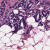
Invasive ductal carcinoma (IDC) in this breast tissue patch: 1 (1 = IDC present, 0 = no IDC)